【题型】选择题　【知识点】平面几何　【难度】medium
\fbox{新定义} 正方形区域 $\Omega$ 由 9 块单位正方形区域拼成，记正中间的单位正方形区域为 $D$．对于 $\Omega$ 边界上的一点 $P$，若点 $Q$ 在 $\Omega$ 中且线段 $PQ$ 与 $D$ 有公共点，则称 $Q$ 是 $P$ 的“盲点”，将 $P$ 的所有“盲点”组成的区域 $\Omega_P$ 称为 $P$ 所对的“盲区”．对于 $\Omega$ 边界上的一点 $M$，若在 $\Omega$ 边界上含 $M$ 在内一共有 $k$ 个点所对的“盲区”面积与 $\Omega_M$ 相同，就称 $M$ 是“$k$ 级点”；若在 $\Omega$ 边界上有无数个点所对的“盲区”面积与 $\Omega_M$ 相同，就称 $M$ 是一个“极点”．对于命题：$\textcircled{1}$ $\Omega$ 边界正方形的顶点是“4 级点”；$\textcircled{2}$ $\Omega$ 边界上存在“极点”．说法正确的是（\quad）

A. $\textcircled{1}$ 和 $\textcircled{2}$ 都是真命题 \qquad\qquad\qquad B. $\textcircled{1}$ 是真命题，$\textcircled{2}$ 是假命题 \\
C. $\textcircled{1}$ 是假命题，$\textcircled{2}$ 是真命题 \qquad\qquad D. $\textcircled{1}$ 和 $\textcircled{2}$ 都是假命题
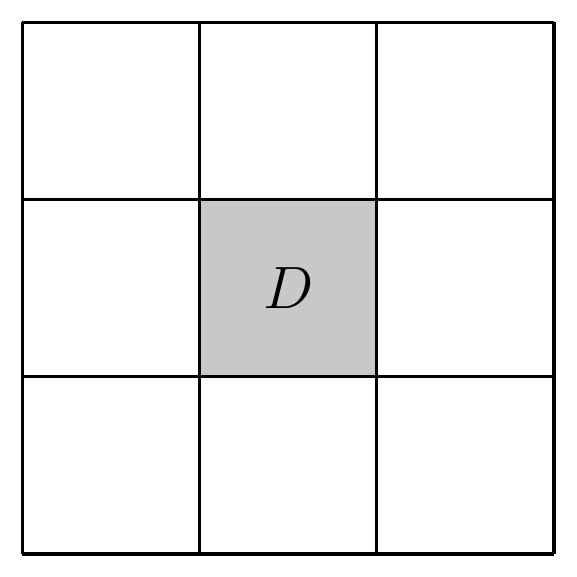
【解答】
【答案】D

【解析】解：设每个小正方形的边长为 1，

当点 $M$ 为区域 $\Omega$ 的一个顶点时，此时 $\Omega_M = 4 - \dfrac{1}{4} - \dfrac{1}{4} = 3.5$，

当点 $N$ 为一个小正方形的一顶点时，如图所示，此时 $\Omega_N = 3.5$，

可得 $\Omega_M = \Omega_N$，所以 $\Omega$ 边界正方形的顶点不是“4 级点”，所以 $\textcircled{1}$ 是假命题；

不妨设 $M$ 为正方形一个顶点，根据正方形对称性不妨设 $T$ 为过 $M$ 的边上一点，

设 $MT = x$，其中 $x \in [0, \dfrac{3}{2}]$，可得 $\Omega_T = 4 - \dfrac{x^2 - 3x + 4}{4(2 - x)}$，

设 $f(x) = 4 - \dfrac{x^2 - 3x + 4}{4(2 - x)}$，可得 $f'(x) = \dfrac{x^2 - 4x + 2}{4(x - 2)^2}$，

令 $f'(x) = 0$，可得 $x = 2 \pm \sqrt{2}$，

当 $0 \le x < 2 - \sqrt{2}$ 或 $2 + \sqrt{2} < x < \dfrac{3}{2}$ 时，$f'(x) > 0$；当 $2 - \sqrt{2} < x < 2 + \sqrt{2}$ 时，$f'(x) < 0$，

所以函数 $f(x)$ 在 $[0, 2 - \sqrt{2})$，$(2 + \sqrt{2}, \dfrac{3}{2}]$ 上单调递增，在 $(2 - \sqrt{2}, 2 + \sqrt{2})$ 单调递减，

故不可能有 $x$ 的无数个值使得 $f(x)$ 相等，

所以在 $\Omega$ 边界上不存在有无数个点所对的“盲区”面积与 $\Omega_T$ 相同，所以 $\textcircled{2}$ 是假命题．

故选：D．
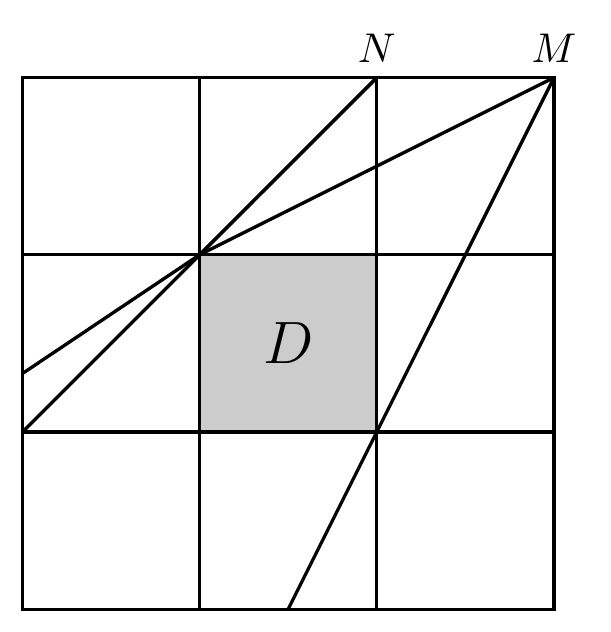
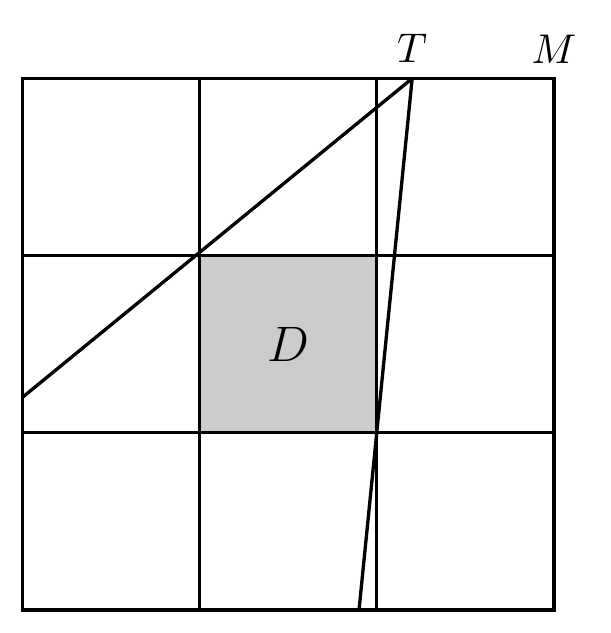